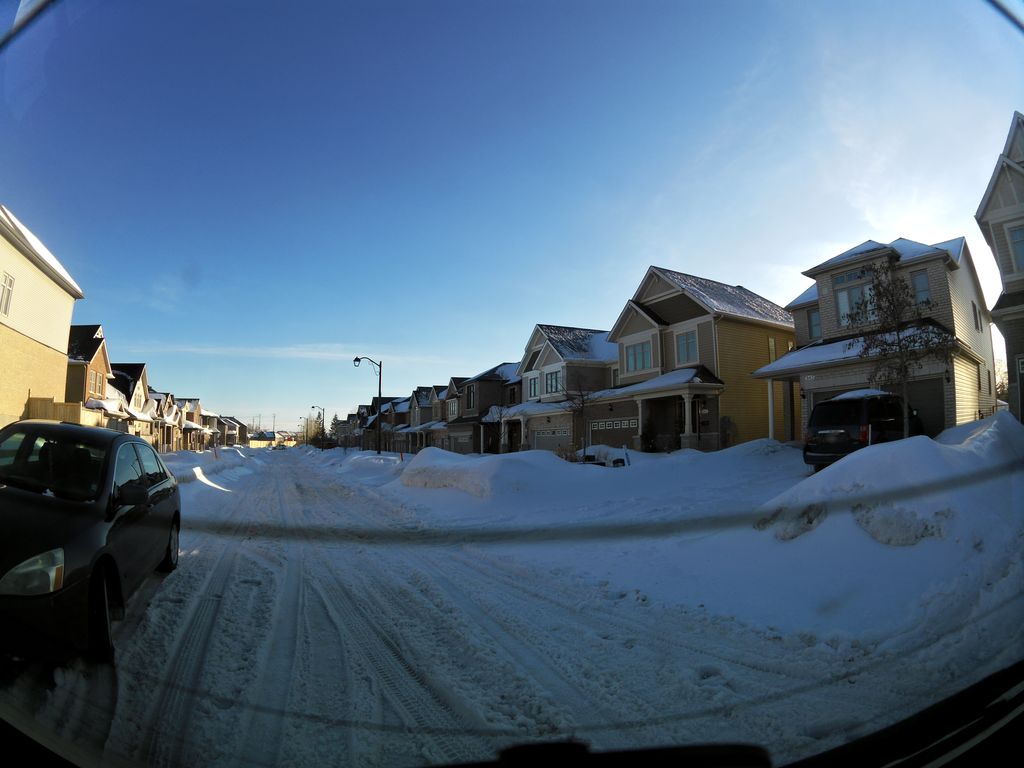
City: ottawa-gatineau